Question: Here is the pseudo code:
'''
int flag = 0;
int thread_send (void)
{
create_thread( thread_receive ); /* use pthread_create() in the real code */
sleep (10);
flag = 1;
}
int thread_receive (void)
{
while ( flag != 1 ) {} ;
printf ("the flag is set to 1");
}
'''
I want to get the signal (an 'int' type) from the other thread, so what can I create a blocking queue in C99 ?
This is the concept map:
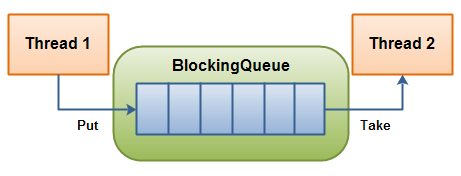
Answer: You can use 'pthread_mutex_t'. Receiving thread should call'pthread_mutex_lock(&shared_mutex)' on a shared (global) instance of pthread_mutex_t. This will block Receiving thread. When Sending thread calls 'pthread_mutex_unlock(&shared_mutex)' the Receiving thread will unblock automatically.
Here's sample code.
'''
pthread_mutex_t shared_mutex = PTHREAD_MUTEX_INITIALIZER;
int flag = 0;
int thread_send (void)
{
pthread_mutex_lock( &shared_mutex ); // make sure to lock before creating thread_receive
create_thread( thread_receive ); /* use pthread_create() in the real code */
sleep (10);
flag = 1;
pthread_mutex_unlock( &shared_mutex );
}
int thread_receive (void)
{
pthread_mutex_lock(&shared_mutex);
if(flag == 1)
{
printf ("the flag is set to 1");
}
pthread_mutex_unlock( &shared_mutex );
}
'''